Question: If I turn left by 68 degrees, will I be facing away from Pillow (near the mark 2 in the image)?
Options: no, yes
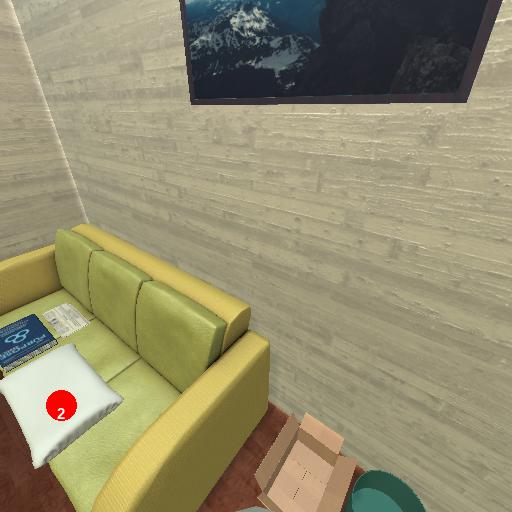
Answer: no